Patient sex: F
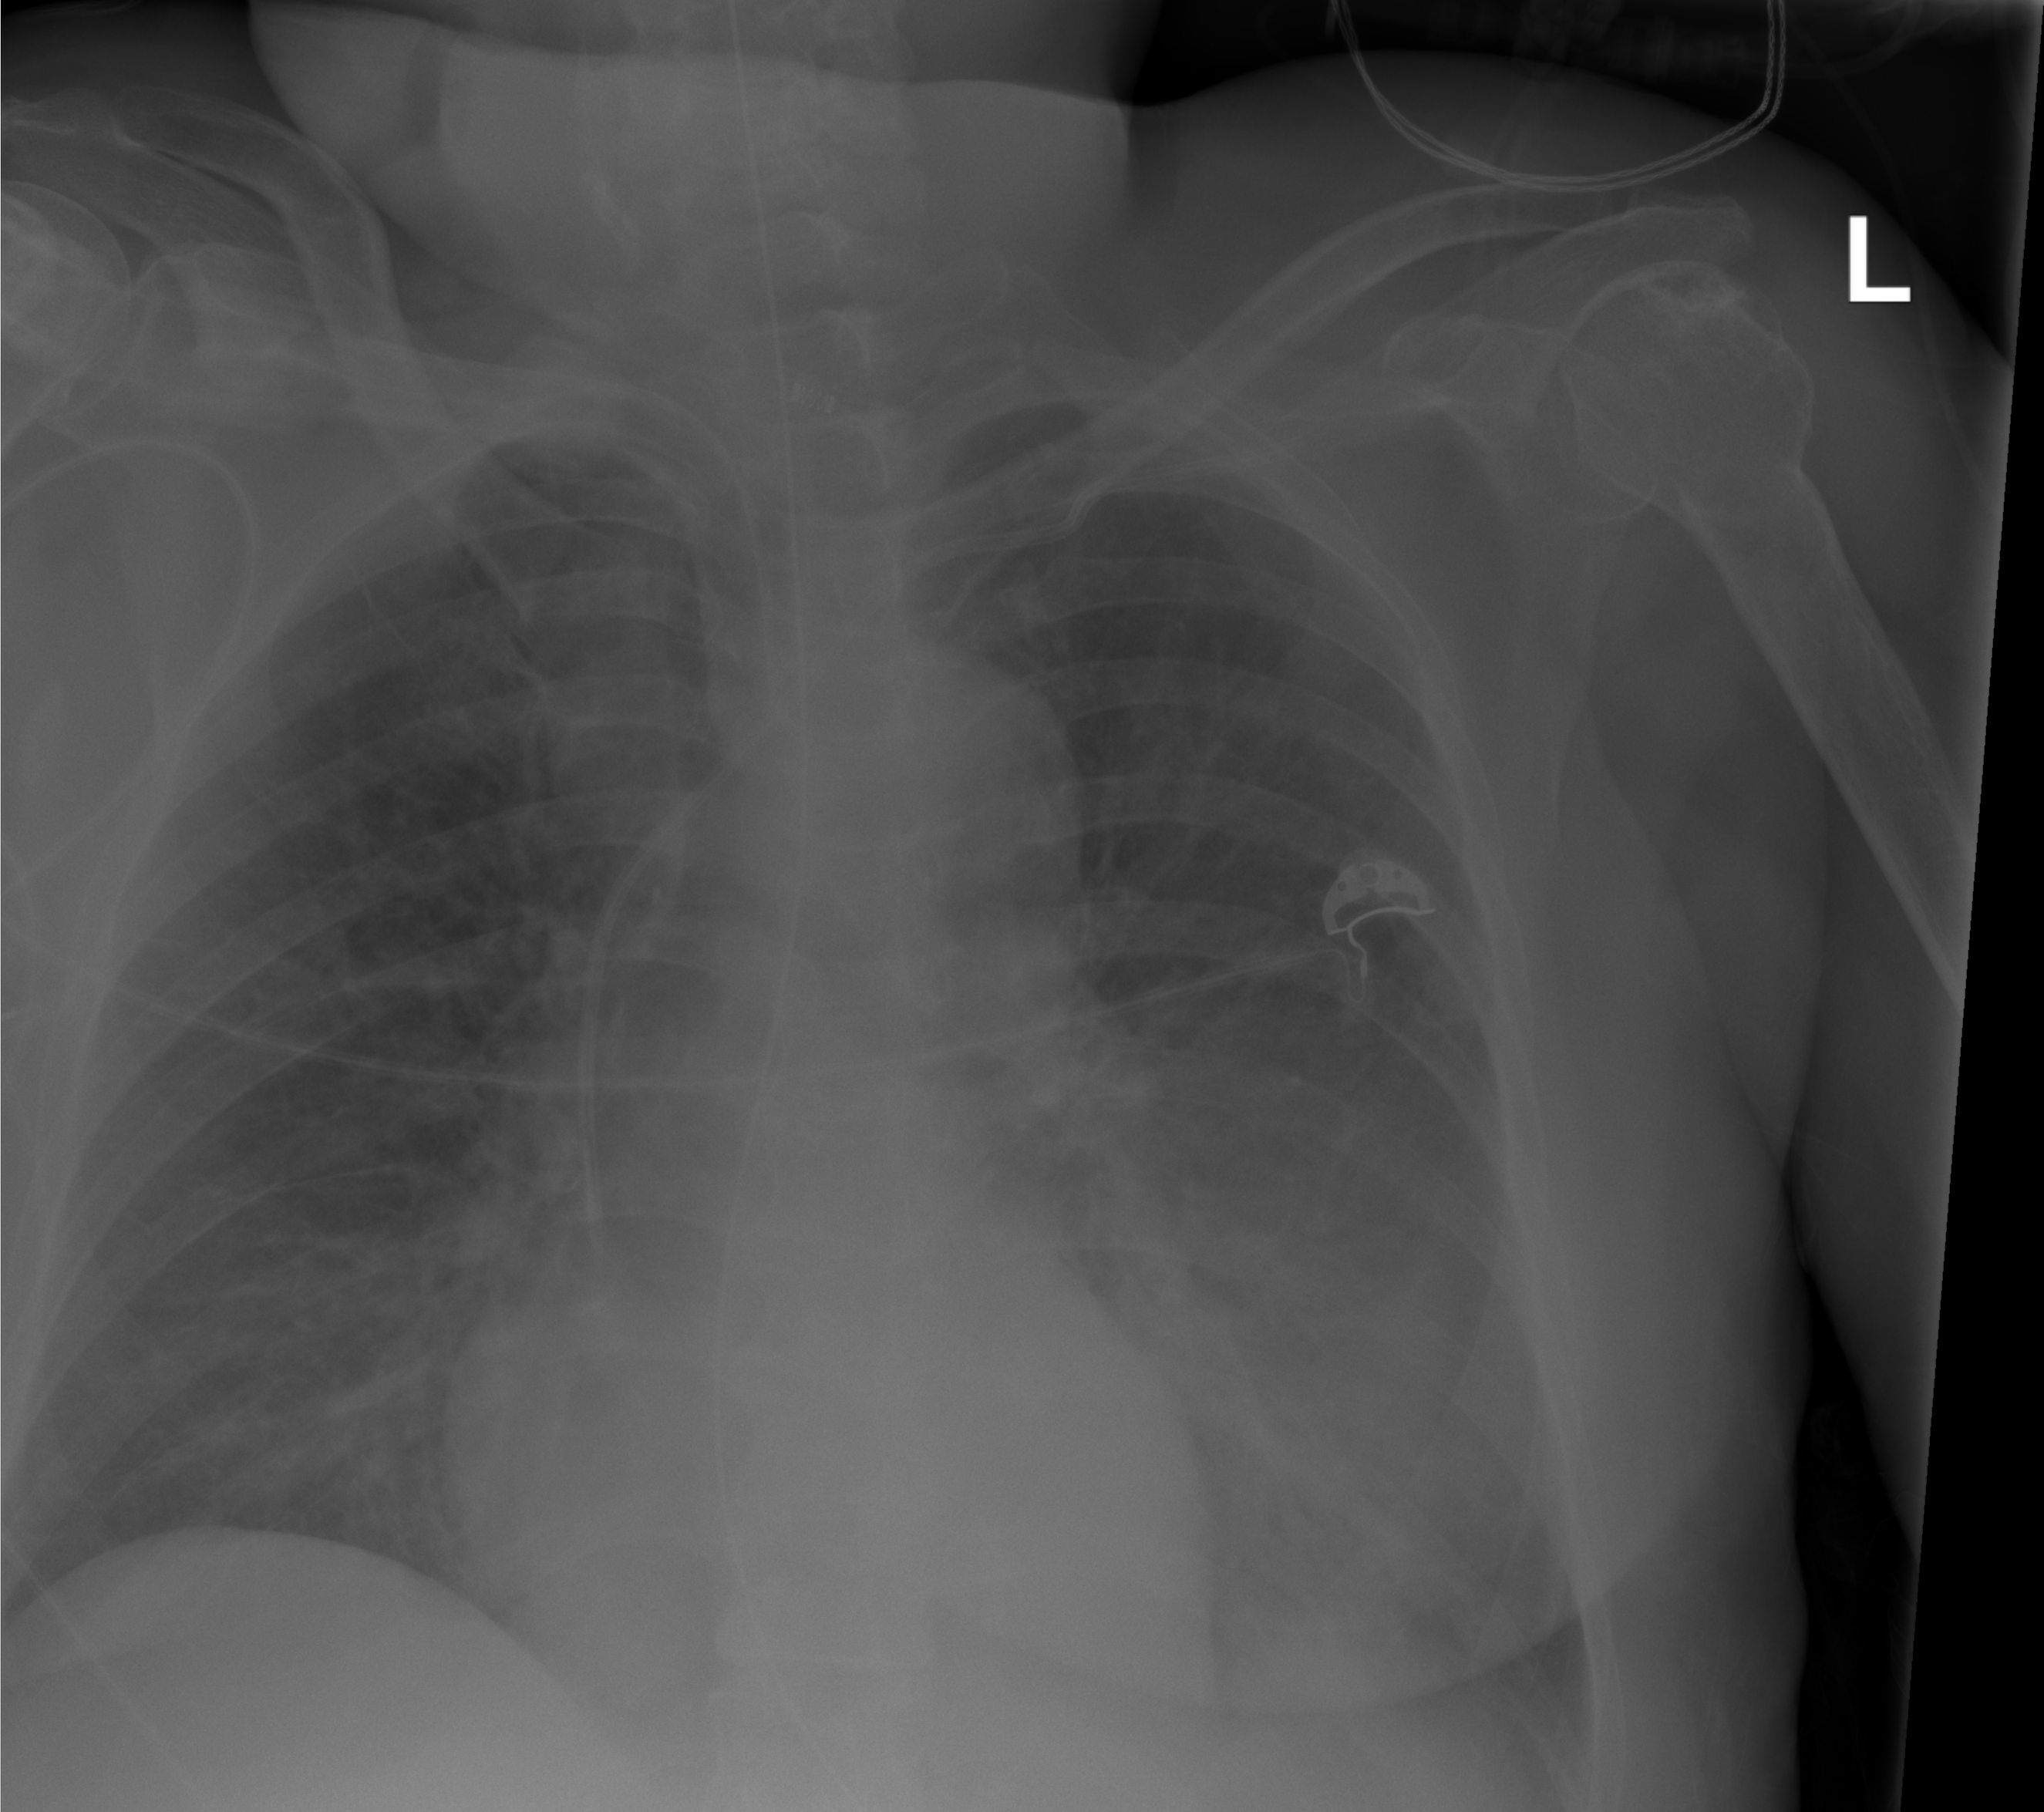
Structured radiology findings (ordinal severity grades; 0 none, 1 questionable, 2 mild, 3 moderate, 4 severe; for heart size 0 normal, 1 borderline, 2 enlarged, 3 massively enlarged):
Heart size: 0
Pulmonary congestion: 0
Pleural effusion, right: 0
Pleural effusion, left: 2
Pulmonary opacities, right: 0
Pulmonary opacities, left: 0
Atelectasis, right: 0
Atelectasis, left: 2